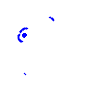
Particle: pion